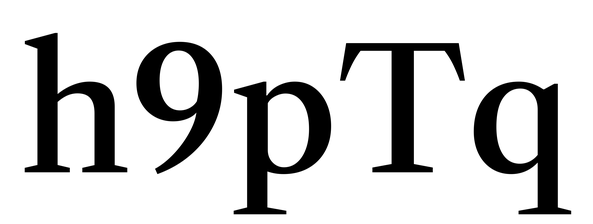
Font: LibreCaslonText_Medium